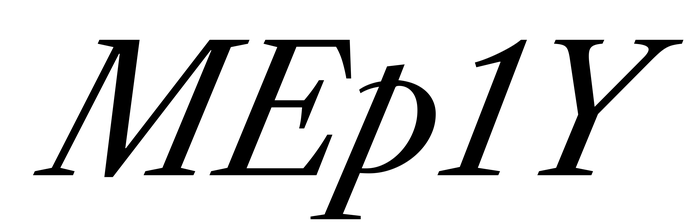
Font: LibreCaslonText-Italic_Italic